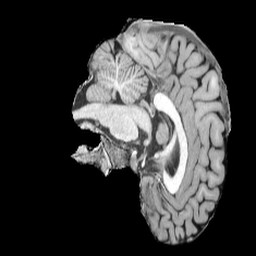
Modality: UNIT1
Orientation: sagittal